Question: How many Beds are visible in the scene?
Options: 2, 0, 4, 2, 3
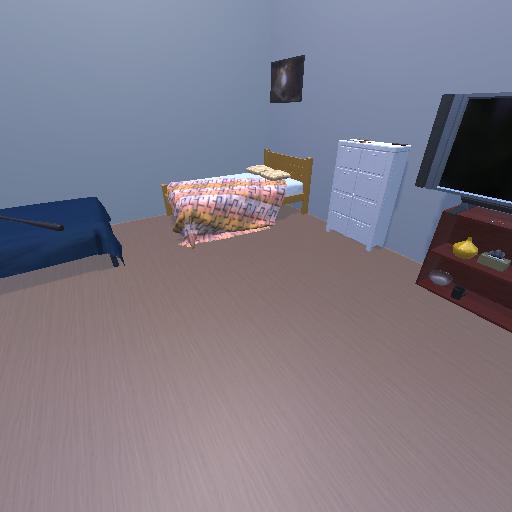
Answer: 2